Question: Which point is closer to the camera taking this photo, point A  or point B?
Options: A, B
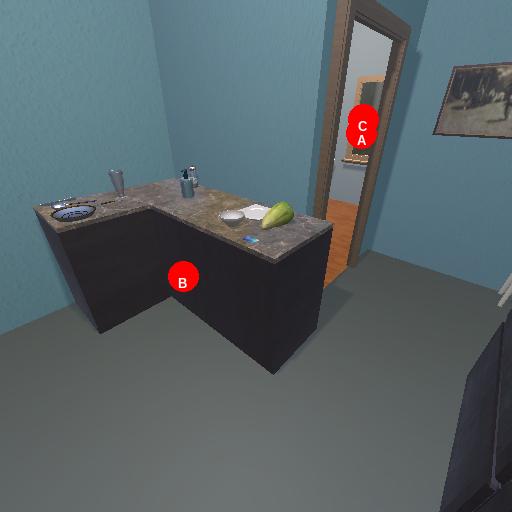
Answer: A